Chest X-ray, PA view. Patient: 22 years old, sex M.
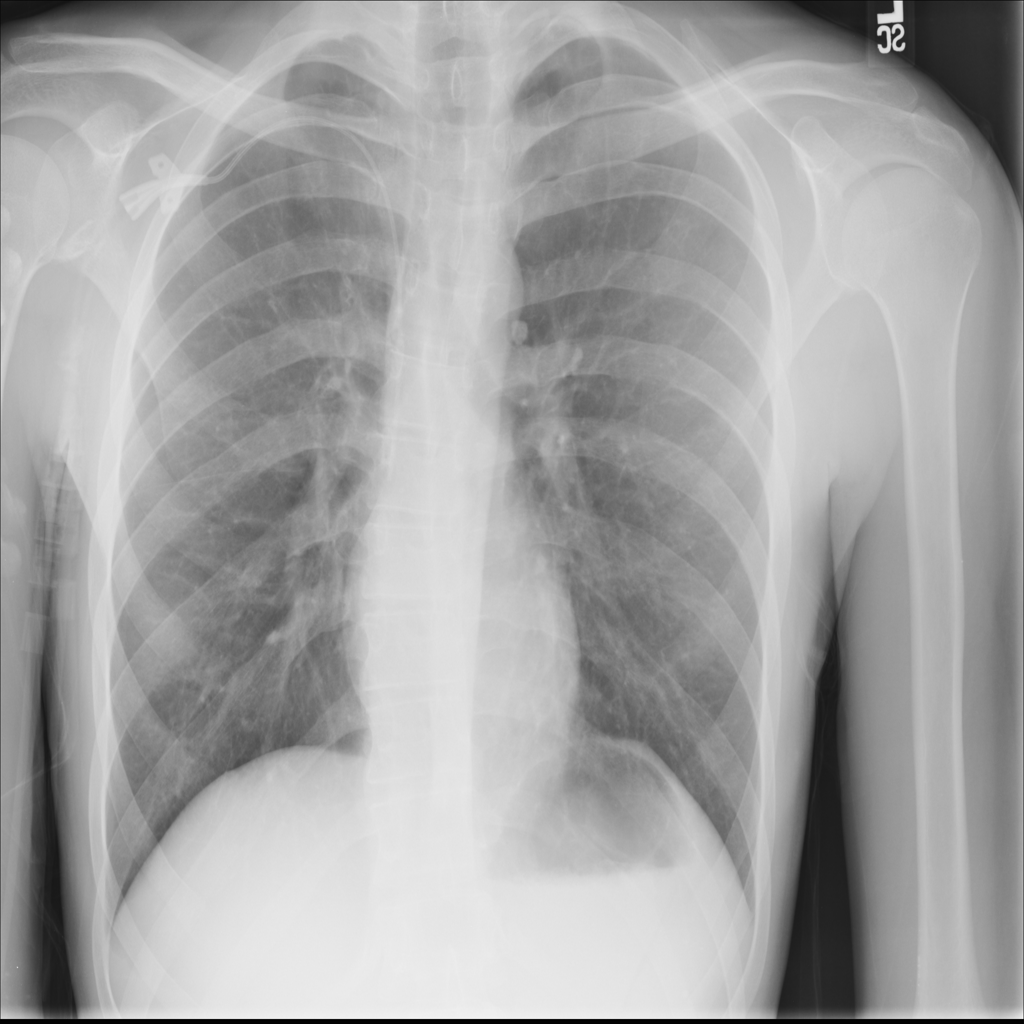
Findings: No Finding